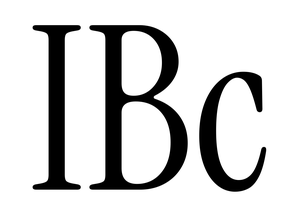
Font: InstrumentSerif-Regular